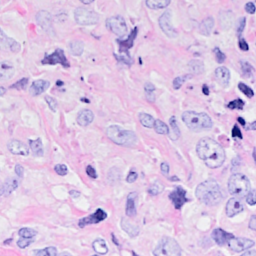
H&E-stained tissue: Breast